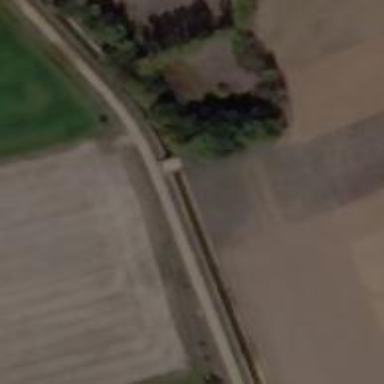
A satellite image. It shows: Track road on bridge.